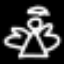
Label: angel